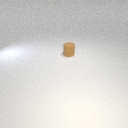
small brown rubber cylinder